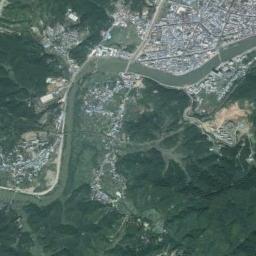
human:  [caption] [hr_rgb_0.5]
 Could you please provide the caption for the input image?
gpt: A winding, Turquoise green river, With bustling cities and green mountains on both sides .

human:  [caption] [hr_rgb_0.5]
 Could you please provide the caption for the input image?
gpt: The deep blue river with a winding bank goes through the mountainous area covered with vegetation and a residential area is next to the river .

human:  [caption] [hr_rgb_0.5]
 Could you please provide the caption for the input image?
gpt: Many trees are around the river .

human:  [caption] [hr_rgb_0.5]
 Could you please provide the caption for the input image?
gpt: The river goes through houses and grass .

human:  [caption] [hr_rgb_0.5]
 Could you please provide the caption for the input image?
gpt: There are many buildings and green land around the river .